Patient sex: M
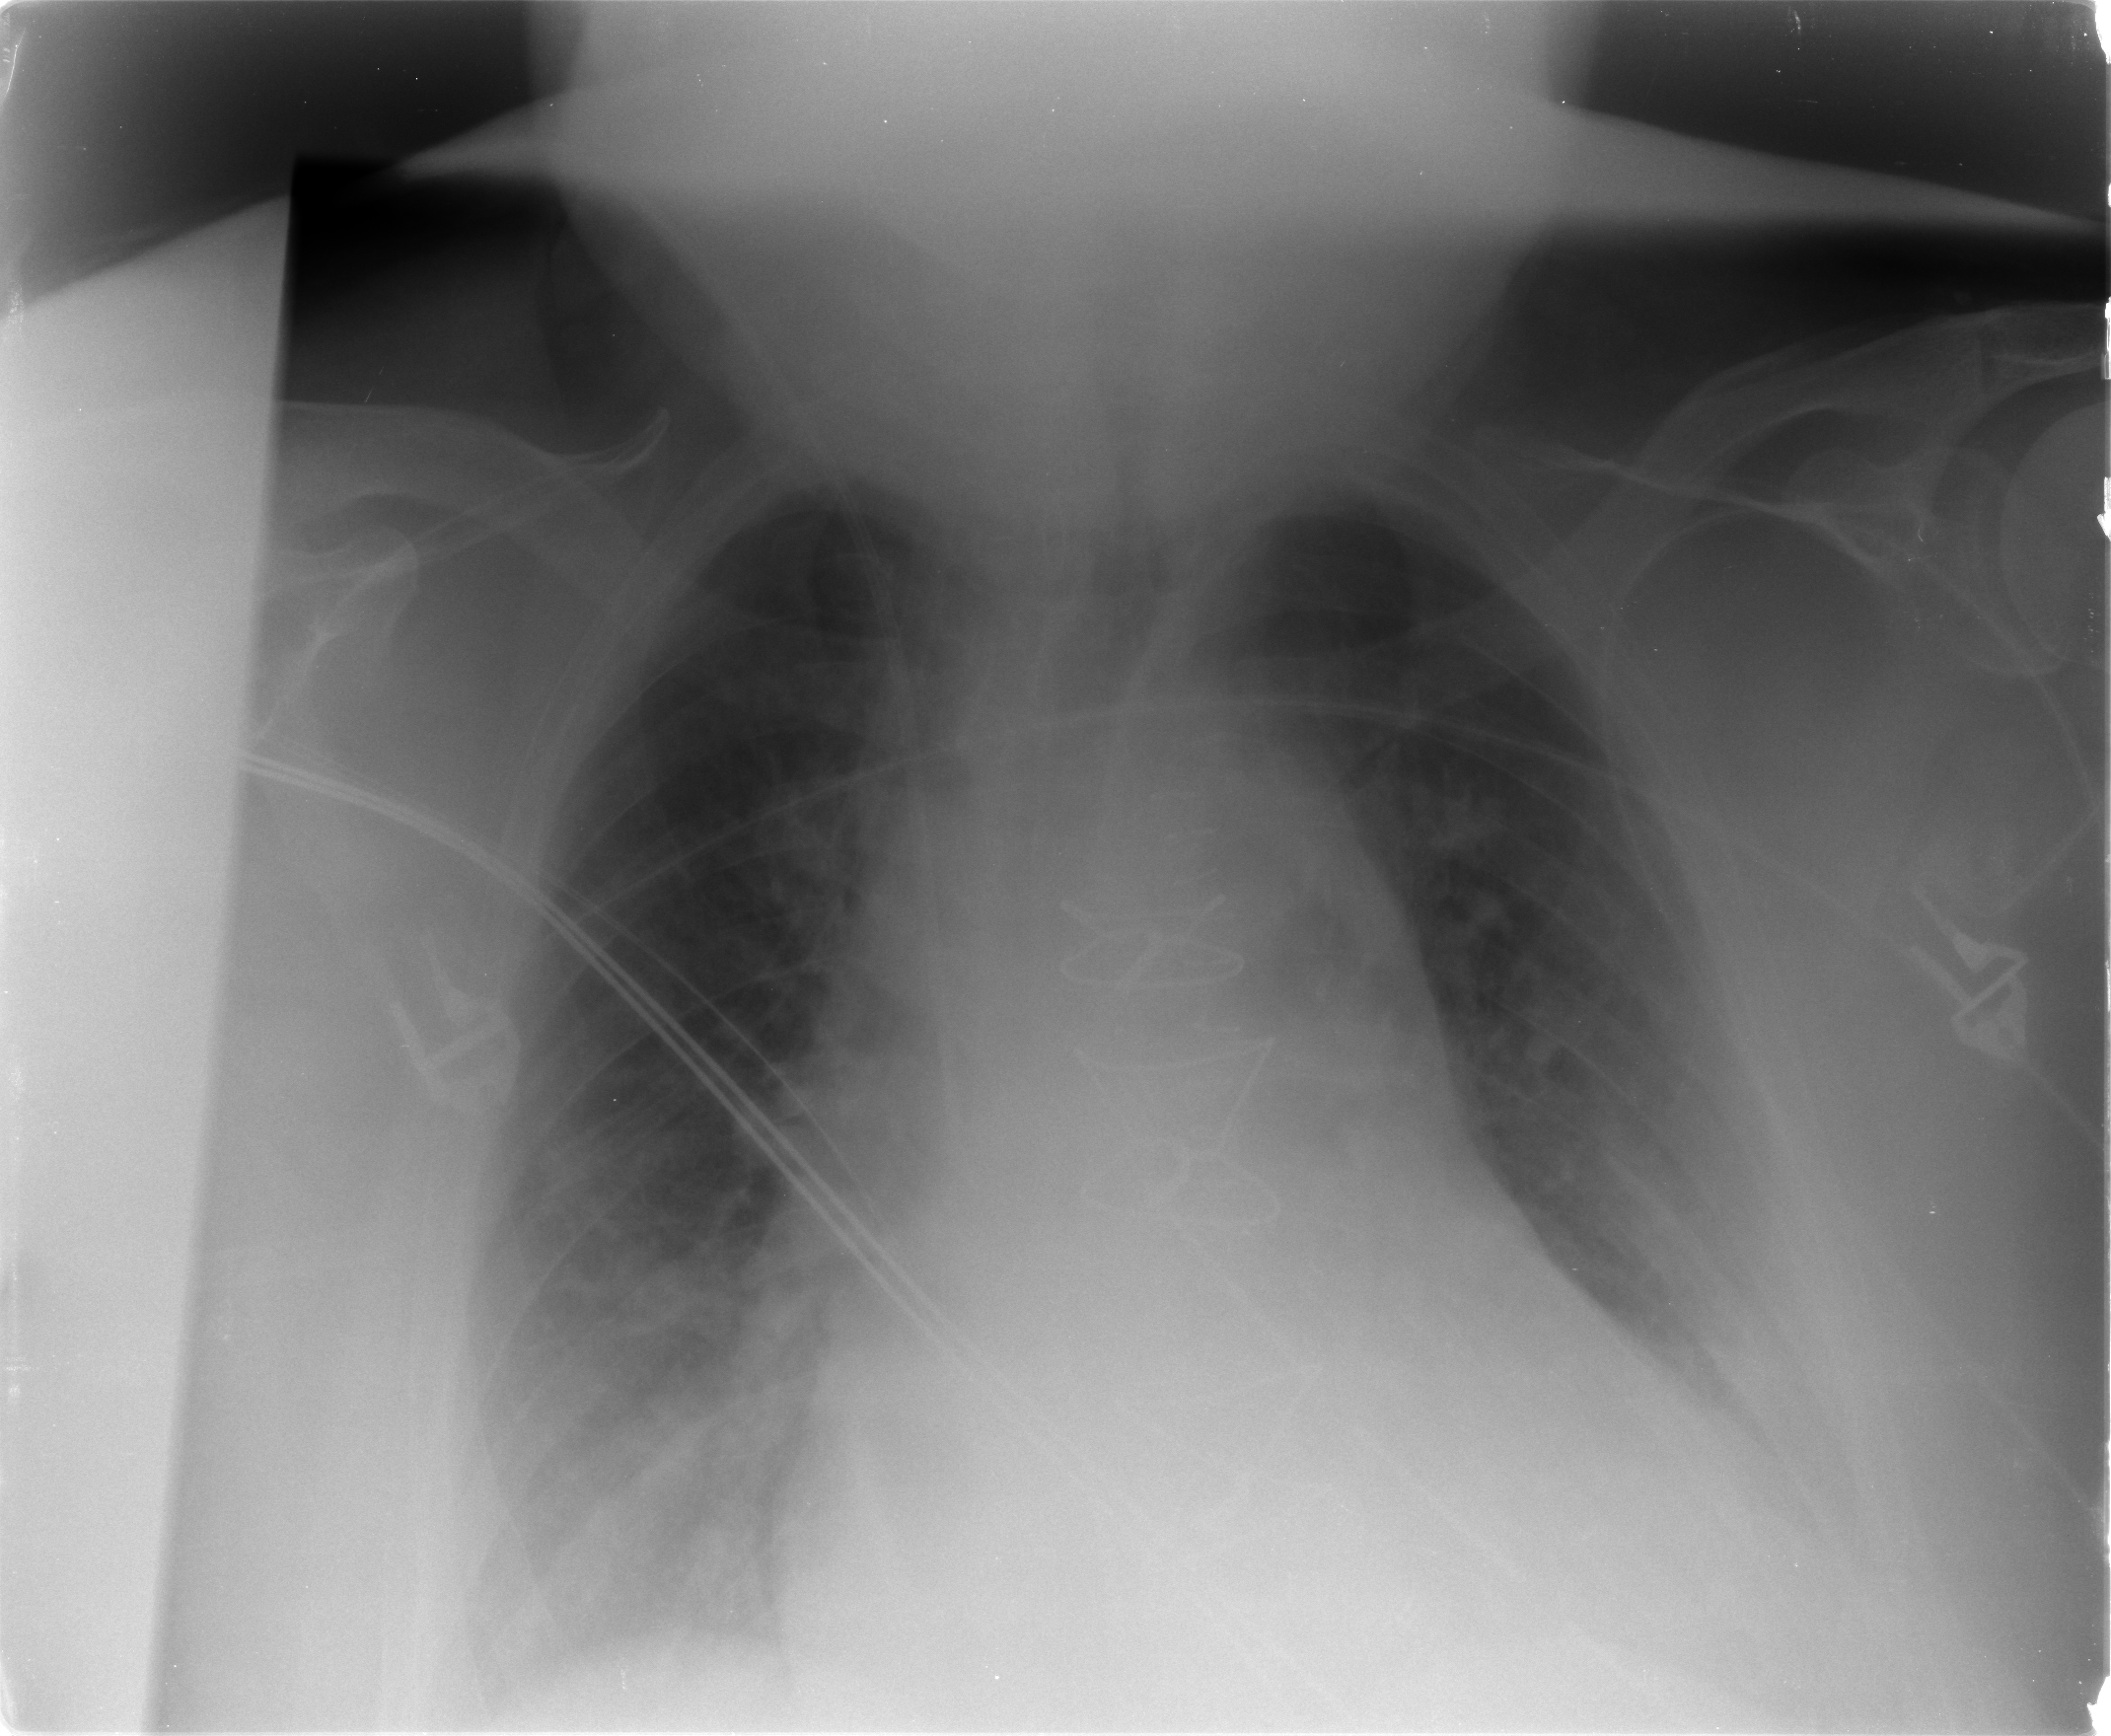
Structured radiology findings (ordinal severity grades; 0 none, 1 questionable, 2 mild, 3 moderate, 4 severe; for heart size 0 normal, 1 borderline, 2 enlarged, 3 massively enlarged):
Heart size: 2
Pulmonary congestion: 2
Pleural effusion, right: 0
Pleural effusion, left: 0
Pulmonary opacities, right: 2
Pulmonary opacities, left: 0
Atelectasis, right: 2
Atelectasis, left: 1